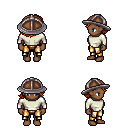
a pixel art fantasy rpg character, female body template, human, dark skin, white long-sleeve shirt, gold greaves, dark blonde swoop hairstyle, chain helm, four views (front, back, left, right), 2x2 character sprite sheet, small pixel art, hard edges, no anti-aliasing